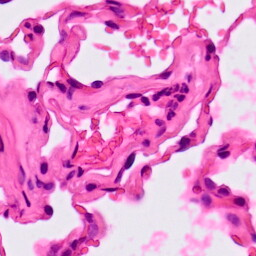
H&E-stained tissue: Lung